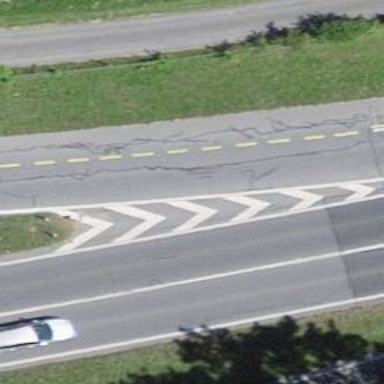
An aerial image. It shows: Primary link highway with asphalt surface.